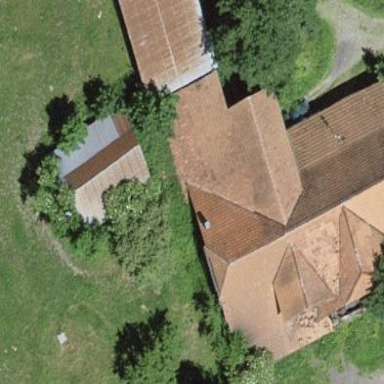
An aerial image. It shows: Farm building.